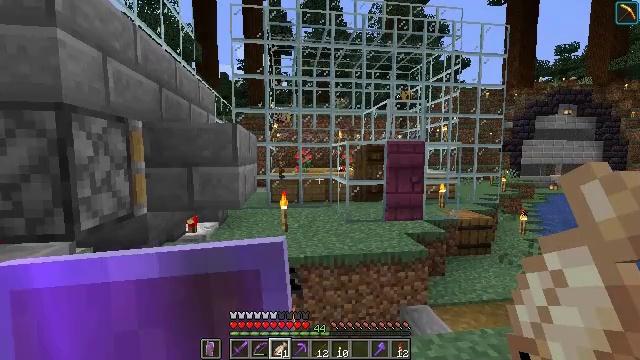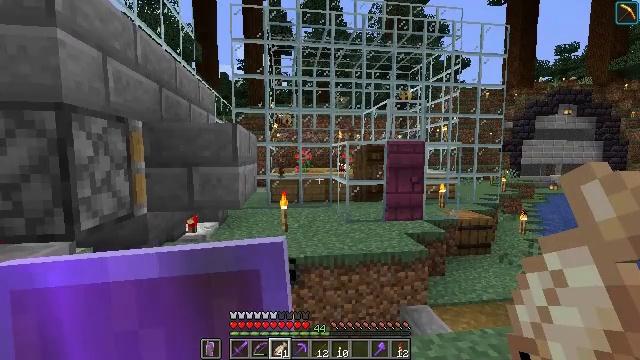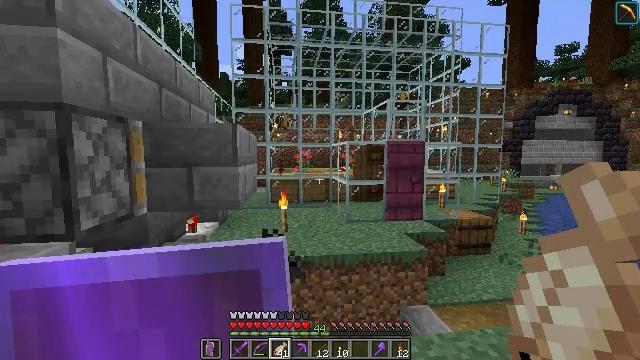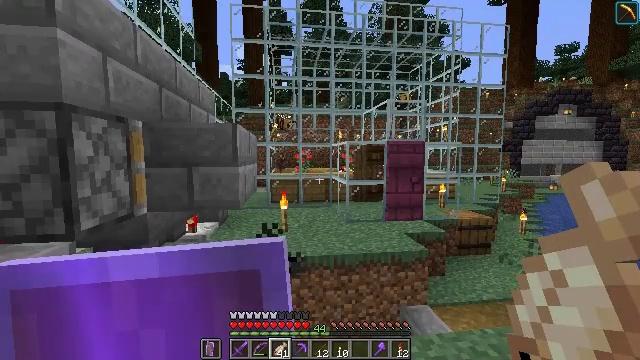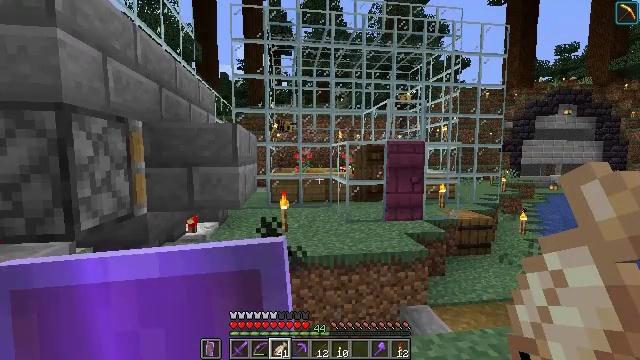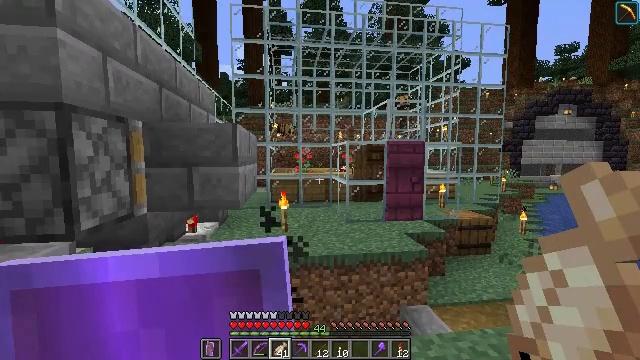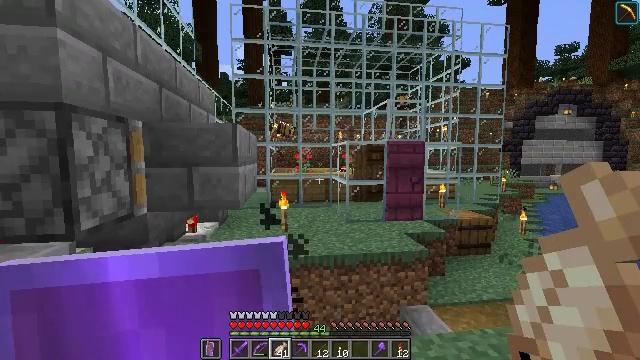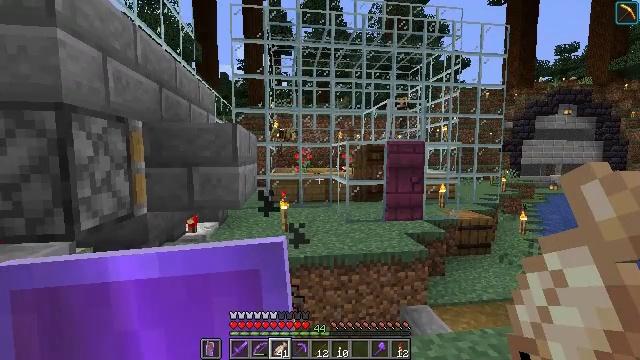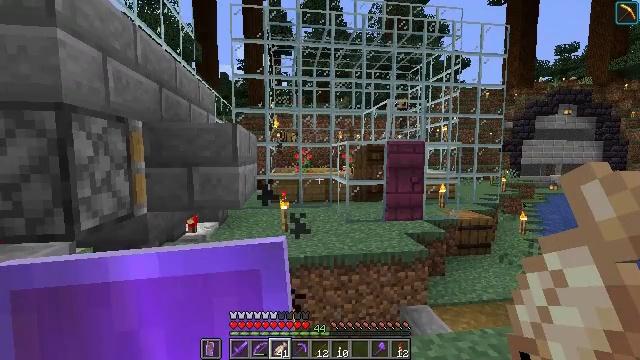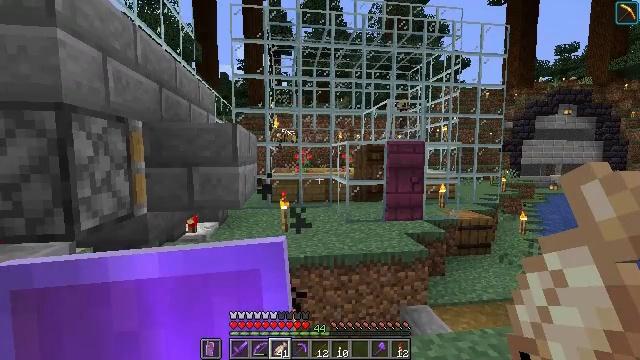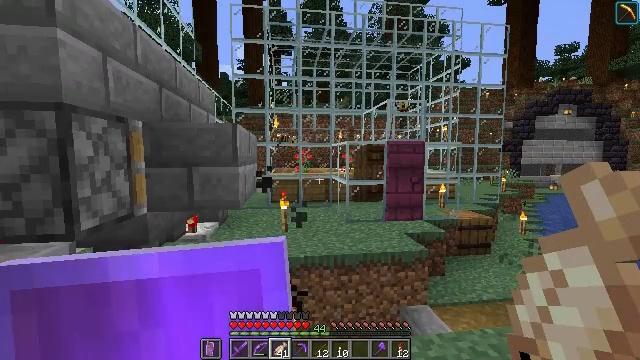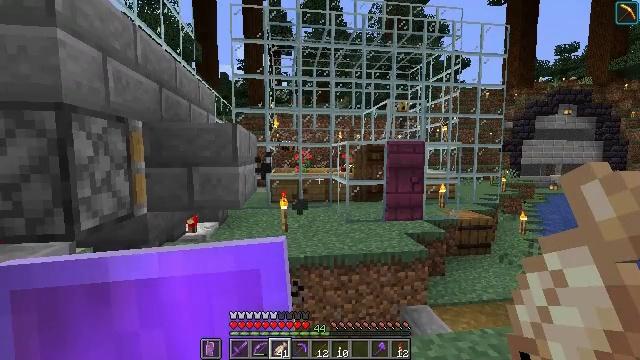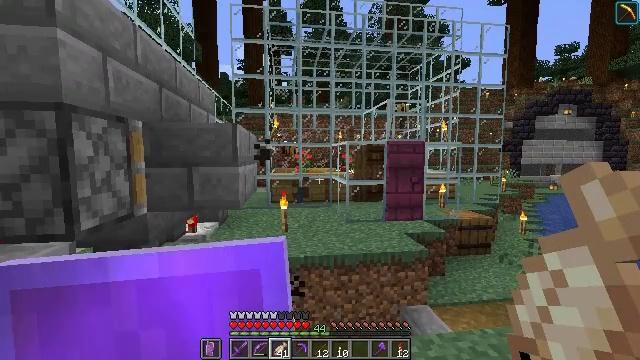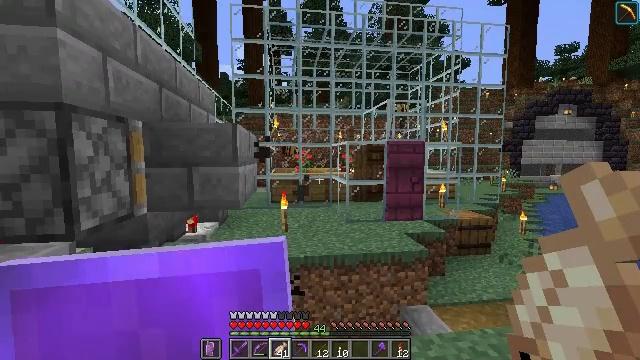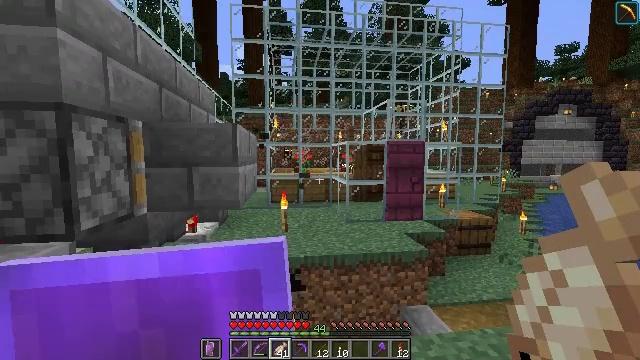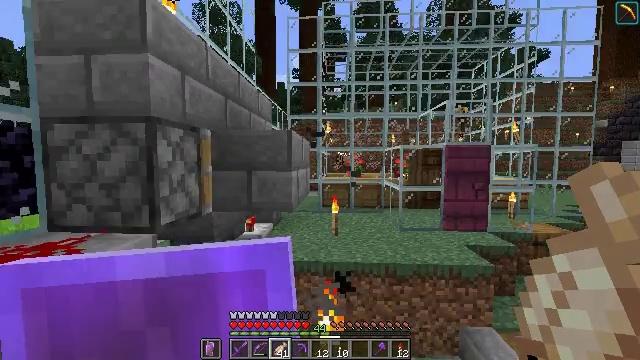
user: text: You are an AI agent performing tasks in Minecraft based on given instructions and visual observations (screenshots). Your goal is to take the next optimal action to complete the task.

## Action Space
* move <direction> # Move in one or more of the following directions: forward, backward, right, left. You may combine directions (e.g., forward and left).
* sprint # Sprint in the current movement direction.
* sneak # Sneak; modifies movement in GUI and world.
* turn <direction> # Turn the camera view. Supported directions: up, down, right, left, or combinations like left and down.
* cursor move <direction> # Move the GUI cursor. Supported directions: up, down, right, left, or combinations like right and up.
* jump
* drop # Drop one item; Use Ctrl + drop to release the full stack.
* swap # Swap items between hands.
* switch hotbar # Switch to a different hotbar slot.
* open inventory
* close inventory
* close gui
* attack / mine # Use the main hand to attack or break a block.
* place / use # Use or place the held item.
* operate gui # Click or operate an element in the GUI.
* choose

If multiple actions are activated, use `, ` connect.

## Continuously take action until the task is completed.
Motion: motion action
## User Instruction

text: Craft a stonecutter.
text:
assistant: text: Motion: no_op
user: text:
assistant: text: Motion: no_op
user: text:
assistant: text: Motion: no_op
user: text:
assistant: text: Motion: no_op
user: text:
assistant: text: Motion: no_op
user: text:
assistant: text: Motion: no_op
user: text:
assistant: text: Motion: no_op
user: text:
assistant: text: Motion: no_op
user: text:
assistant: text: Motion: no_op
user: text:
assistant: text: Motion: no_op
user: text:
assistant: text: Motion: no_op
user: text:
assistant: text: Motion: no_op
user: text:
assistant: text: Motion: no_op
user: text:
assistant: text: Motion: no_op
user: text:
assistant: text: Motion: turn left and up
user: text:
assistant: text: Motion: turn left and up
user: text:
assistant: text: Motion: turn left and down
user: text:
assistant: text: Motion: turn left and down
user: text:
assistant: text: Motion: no_op
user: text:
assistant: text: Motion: no_op
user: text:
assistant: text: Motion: no_op
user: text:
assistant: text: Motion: no_op
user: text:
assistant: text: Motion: no_op
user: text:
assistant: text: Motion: no_op
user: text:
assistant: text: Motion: no_op
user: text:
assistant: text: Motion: no_op
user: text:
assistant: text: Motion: no_op
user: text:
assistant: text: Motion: no_op
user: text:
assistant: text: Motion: move forward
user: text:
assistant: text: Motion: move forward